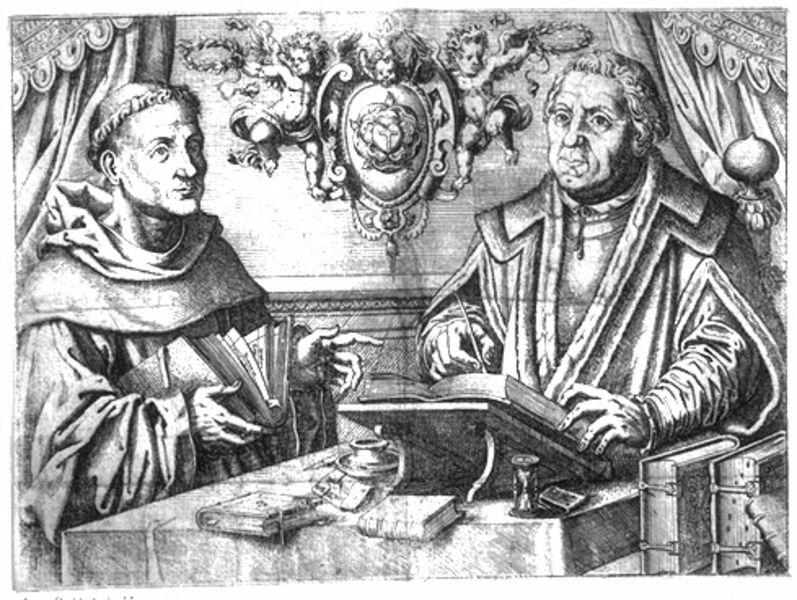
Titel: Doppelbildnis des Martin Luther als Mönch und als Professor
Künstler: Jost Amman
Institution: (Seriendruck)
Schlagwörter: feder, mann, schatten, umhang, weiß, menschen, sitzen, finger, licht, männer, profil, schwarz, stuhl, tisch, zeichnung, schleife, gesichter, wand, bibel, falten, halten, kragen, ärmel, bildnis, gesten, hände, portrait, rückenlehne, tischtuch, vorhang, kirche, kutte, mantel, sitzend, paar, engel, putto, stilleben, bücher, zwei, lehrer, grafik, graphik, könig, vorhänge, riemen, lesen, tasse, faltenwurf, zeigen, tischkante, doppelportrait, doppelporträt, tusche, stütze, buch, medaillon, kreuz, druck, schwarz weiss, schraffur, radierung, stich, mäntel, herrscher, kranz, pinsel, stift, tinte, pult, einband, wappen, knauf, seiten, zugeschlagen, halbprofil, schreiben, leder, klerus, mönch, luther, mönche, lesepult, gelehrter, eieruhr, schreiber, tintenfass, schüler, schreibpult, heilig, putten, putti, disput, kapuze, blättern, tonsur, martin, peter, folianten, sanduhr, stundenuhr, kapuziner, lessen, sundenuhr